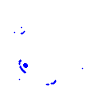
Particle: pion